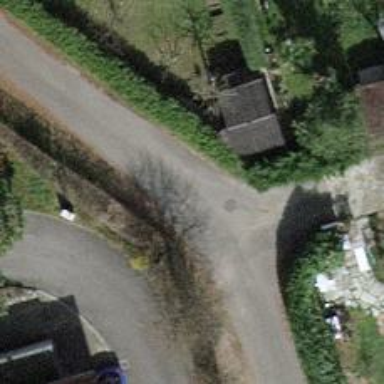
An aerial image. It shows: Asphalt road in living street.